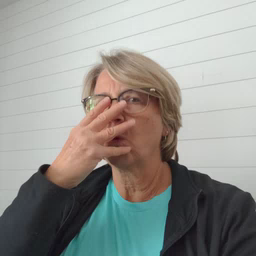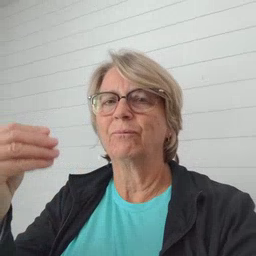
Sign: wolf